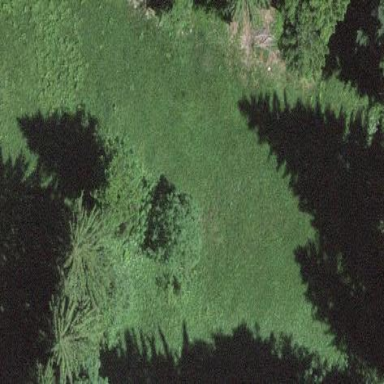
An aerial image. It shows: Beautiful meadow.